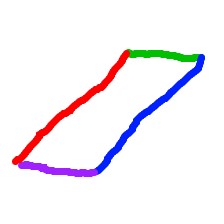
Shape: parallelogram